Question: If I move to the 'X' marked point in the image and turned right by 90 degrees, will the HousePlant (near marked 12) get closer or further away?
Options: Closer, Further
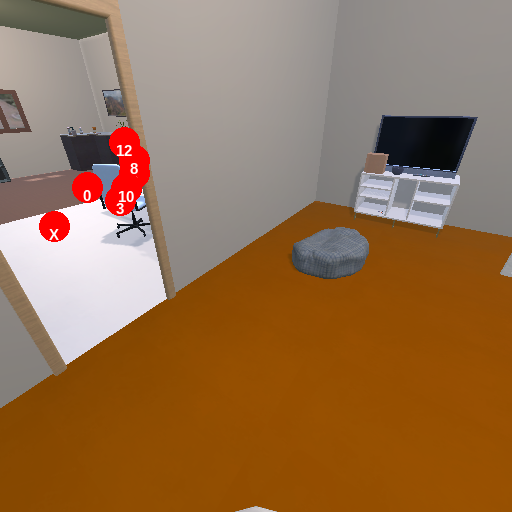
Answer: Closer